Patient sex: F
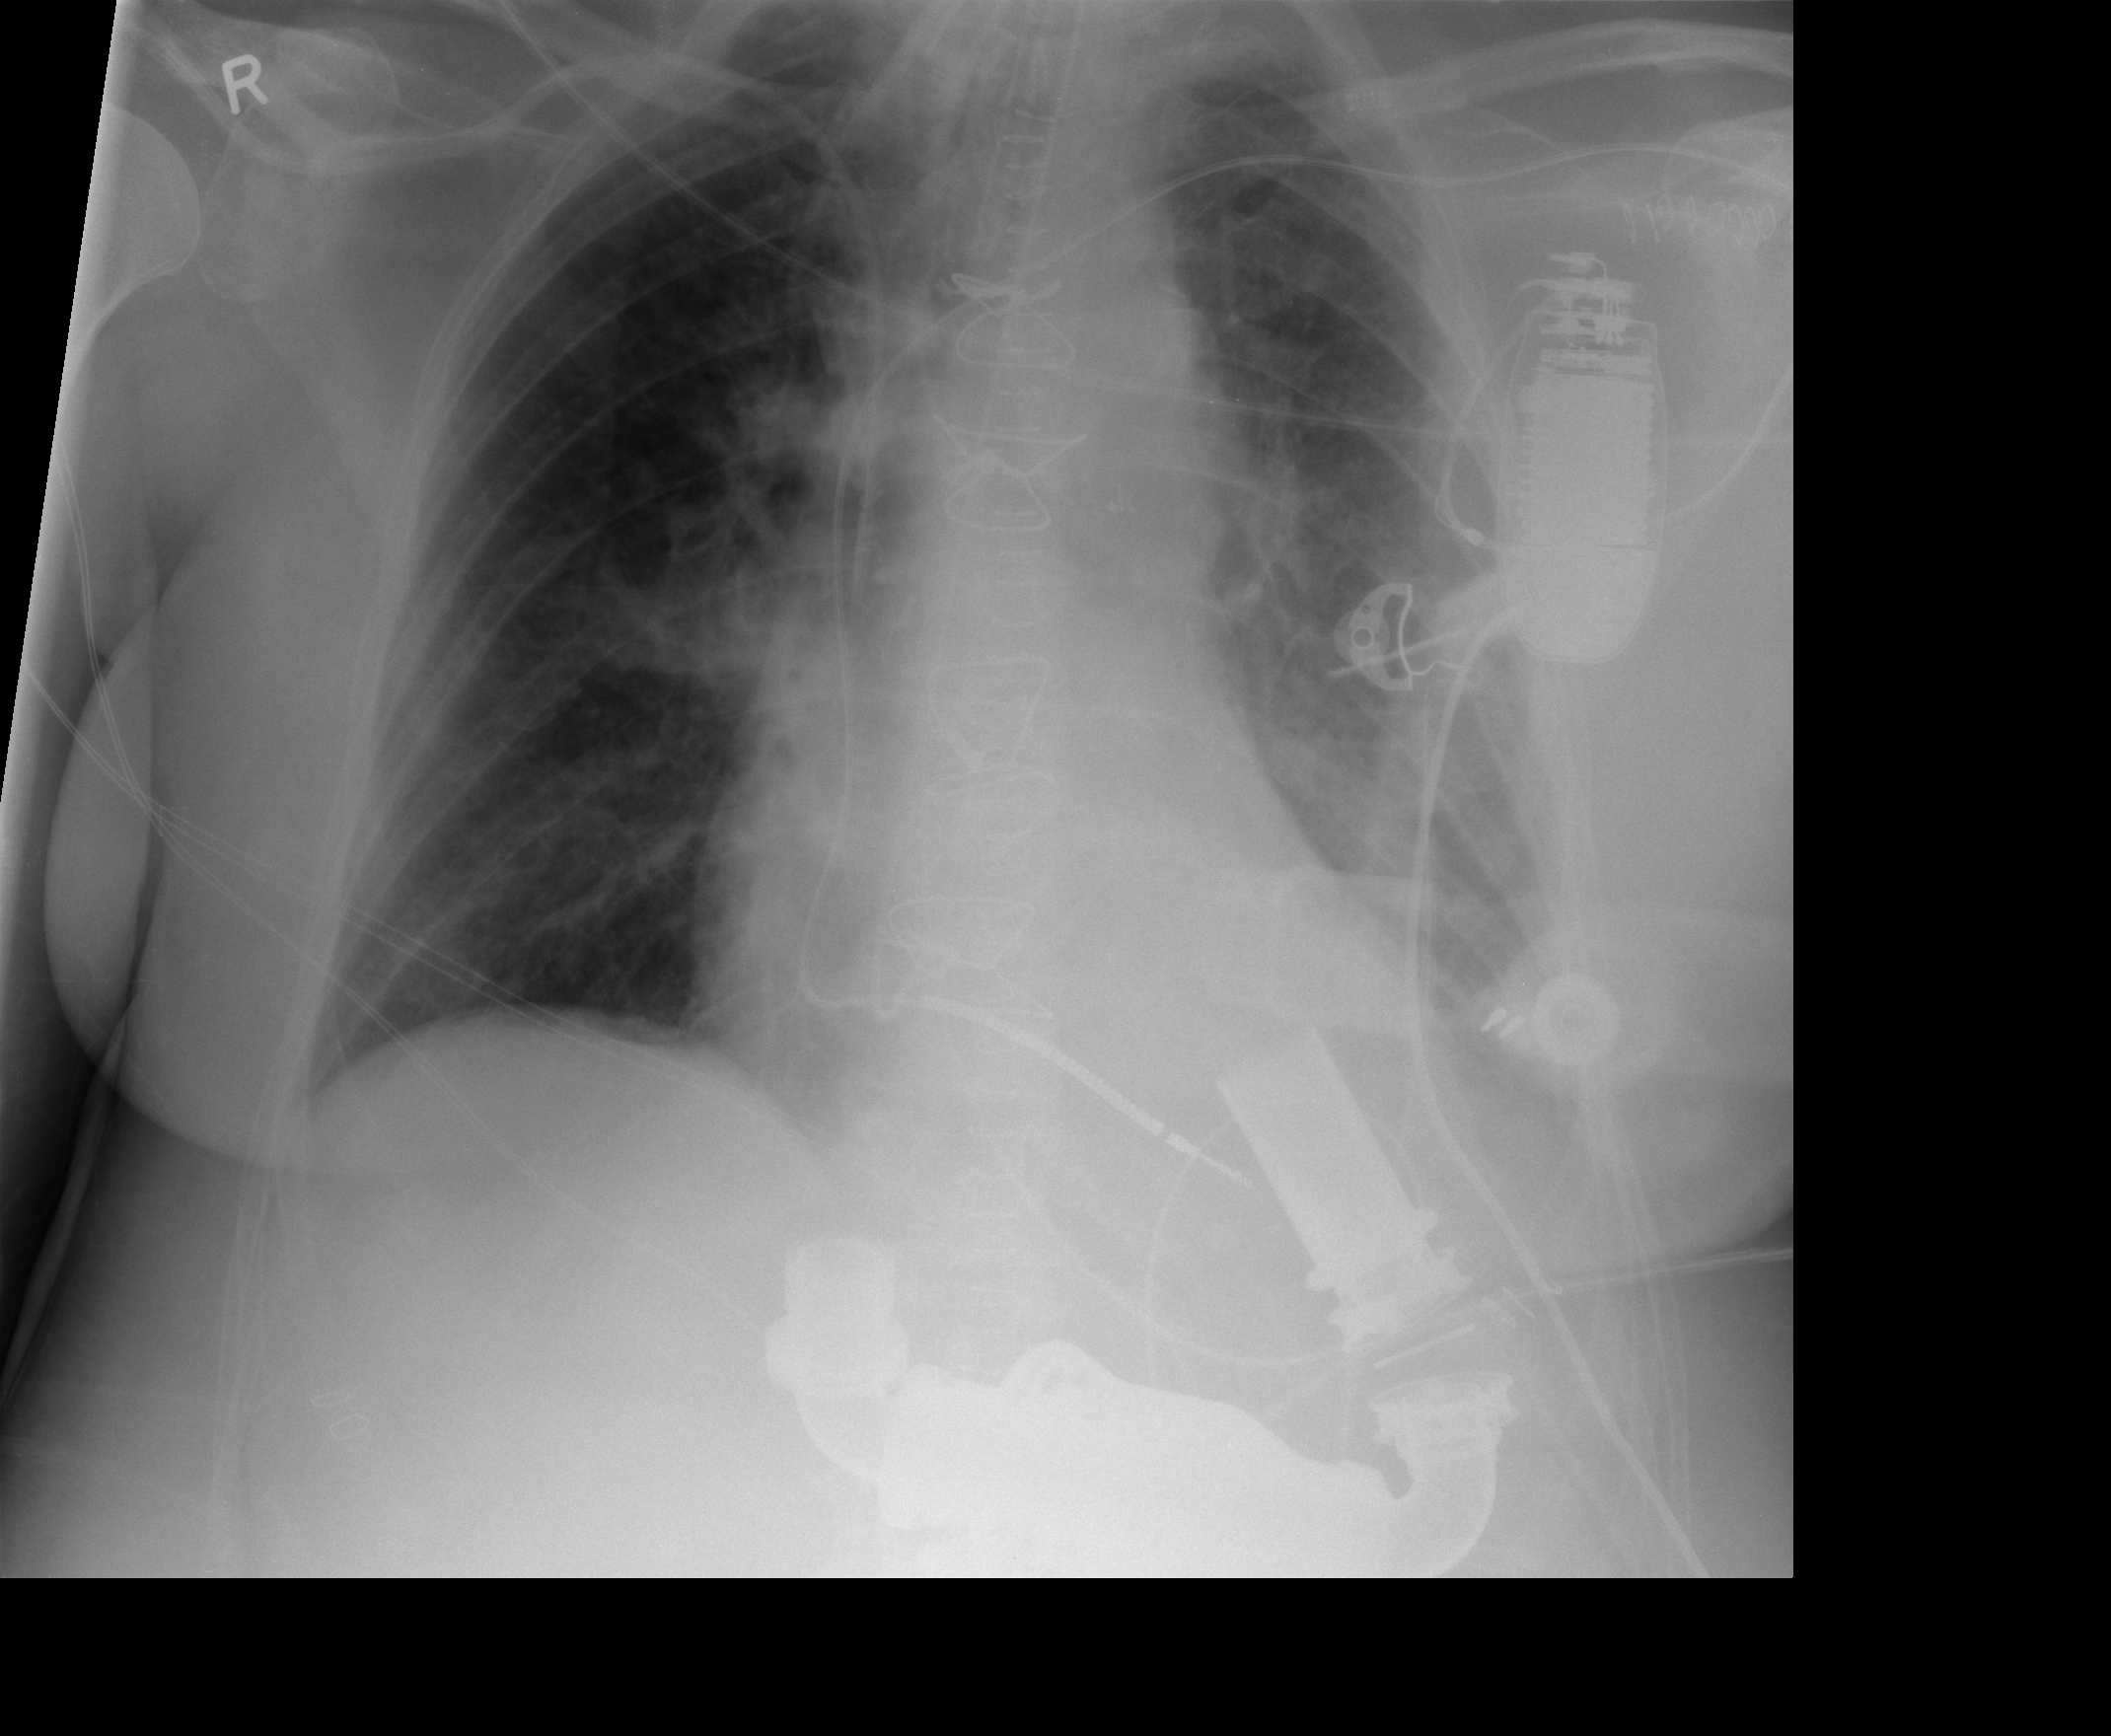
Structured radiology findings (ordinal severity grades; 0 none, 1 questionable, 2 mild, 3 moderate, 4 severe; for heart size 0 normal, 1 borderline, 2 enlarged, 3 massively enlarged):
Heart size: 1
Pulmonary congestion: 2
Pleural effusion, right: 0
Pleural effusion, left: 2
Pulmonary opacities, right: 0
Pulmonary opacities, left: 1
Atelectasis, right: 0
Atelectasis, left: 2